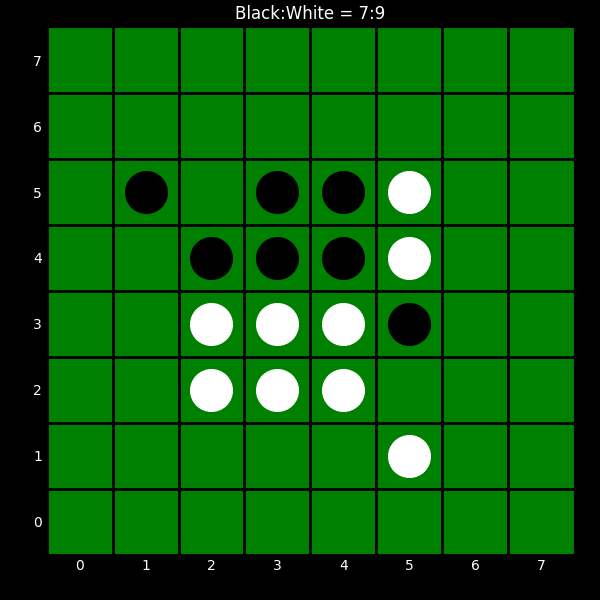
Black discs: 7
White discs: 9